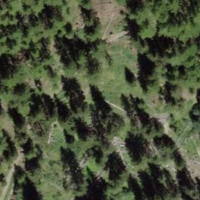
EUNIS habitat code: 43
Species observed at this site:
Phoenicurus ochruros